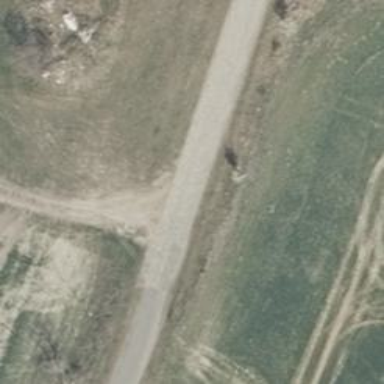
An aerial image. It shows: Unclassified road with asphalt surface.